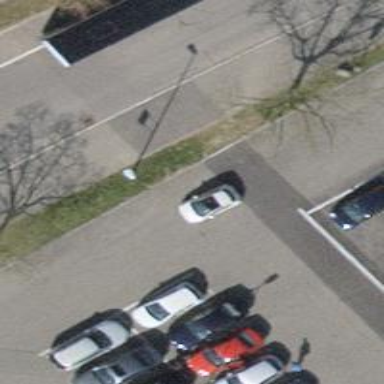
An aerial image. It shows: Asphalt parking aisle road.